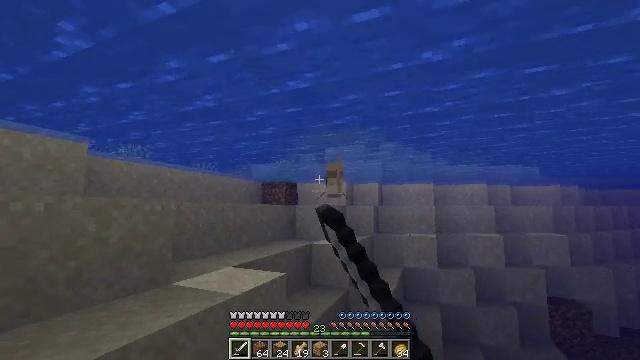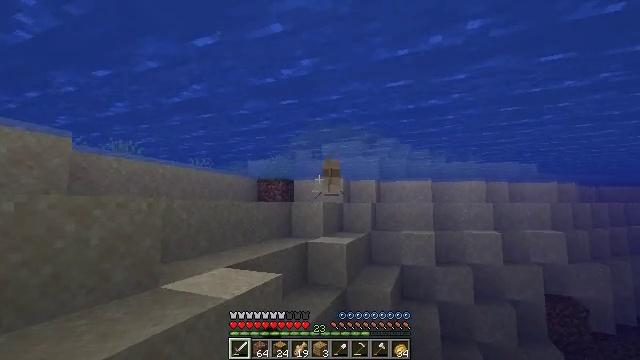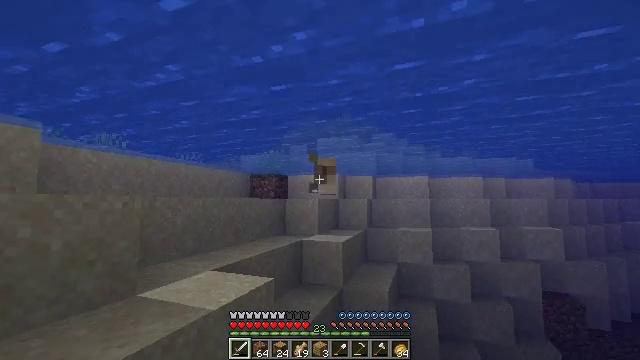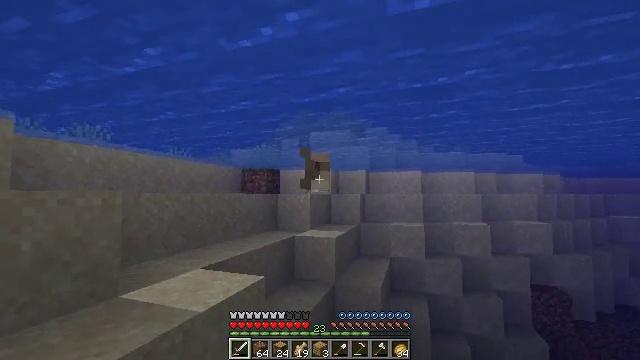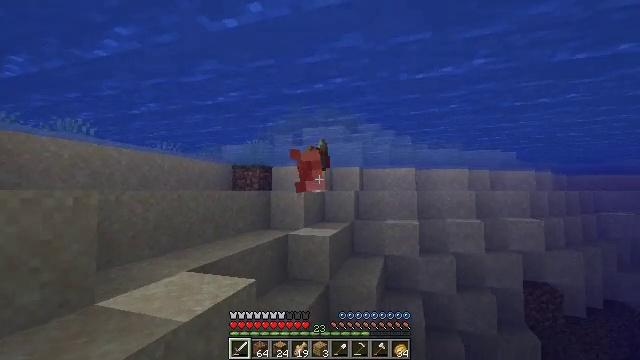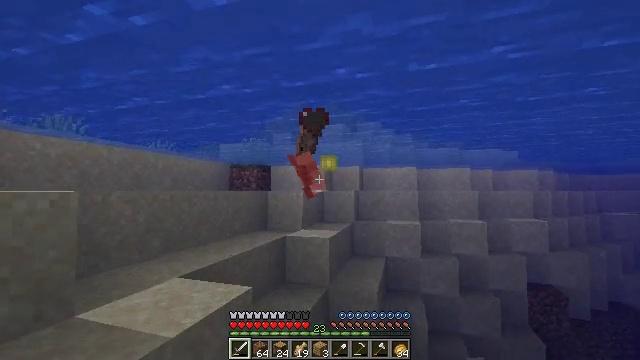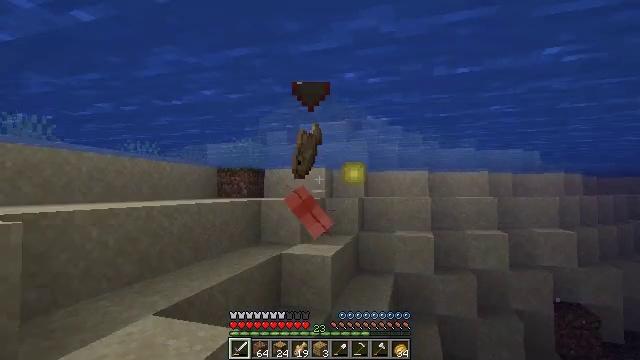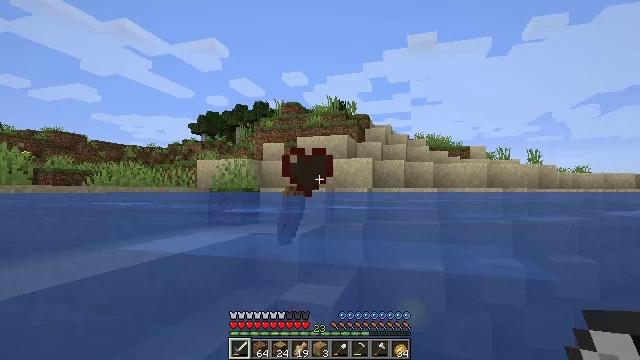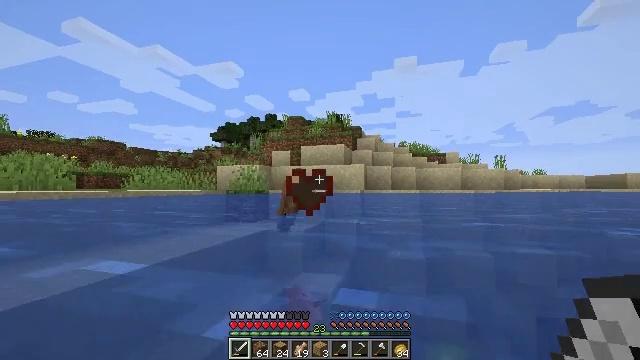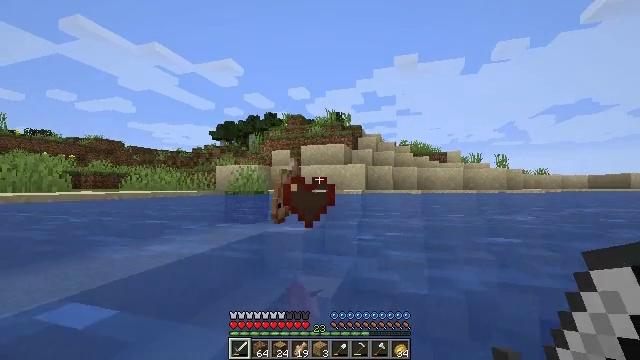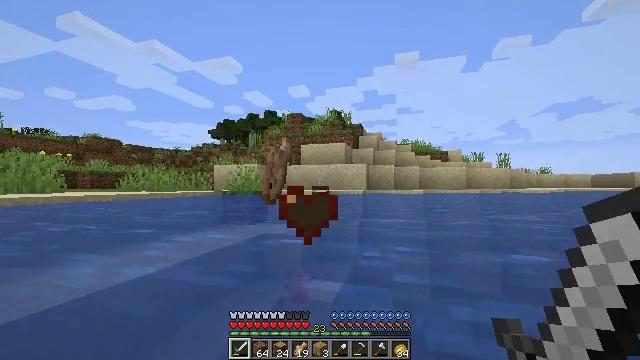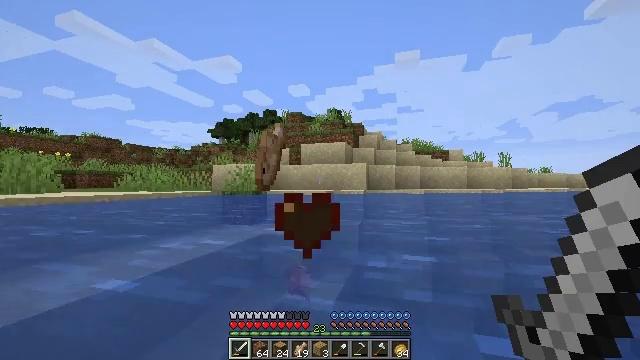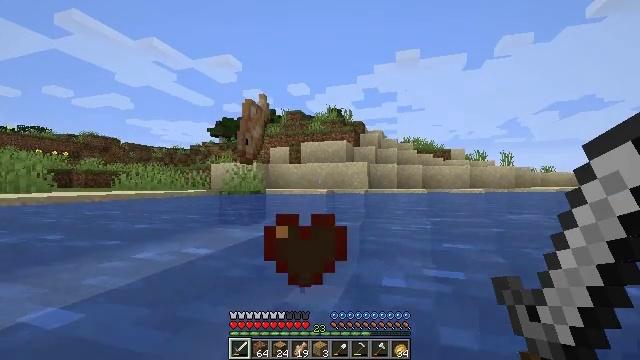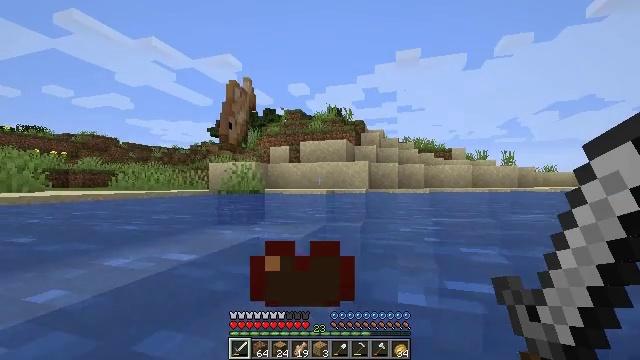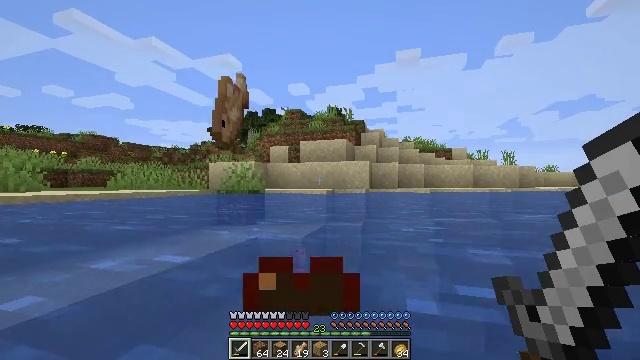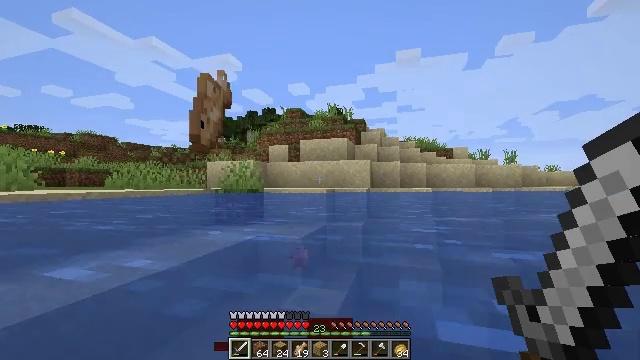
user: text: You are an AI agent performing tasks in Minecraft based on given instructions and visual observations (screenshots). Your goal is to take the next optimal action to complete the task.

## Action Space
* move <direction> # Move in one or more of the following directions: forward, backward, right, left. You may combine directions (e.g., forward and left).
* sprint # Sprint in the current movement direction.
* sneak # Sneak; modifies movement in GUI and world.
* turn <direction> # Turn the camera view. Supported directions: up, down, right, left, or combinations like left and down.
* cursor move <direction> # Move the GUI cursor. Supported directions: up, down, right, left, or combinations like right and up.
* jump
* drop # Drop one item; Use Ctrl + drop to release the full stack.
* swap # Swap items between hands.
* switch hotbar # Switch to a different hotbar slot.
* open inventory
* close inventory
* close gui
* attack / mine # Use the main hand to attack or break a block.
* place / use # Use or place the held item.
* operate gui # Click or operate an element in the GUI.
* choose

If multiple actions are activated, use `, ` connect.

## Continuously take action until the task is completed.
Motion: motion action
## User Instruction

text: Kill the cod.
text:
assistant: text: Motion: move forward, attack / mine
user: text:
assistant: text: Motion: move forward, turn right and down
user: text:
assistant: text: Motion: move forward, turn right and down
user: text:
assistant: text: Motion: move forward, turn right
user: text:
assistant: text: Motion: move forward
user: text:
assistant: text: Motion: move forward
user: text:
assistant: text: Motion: move forward
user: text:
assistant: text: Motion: move forward
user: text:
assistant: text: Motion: move forward
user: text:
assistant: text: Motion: move forward
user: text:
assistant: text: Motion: move forward
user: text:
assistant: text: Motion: move forward
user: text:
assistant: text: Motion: move forward
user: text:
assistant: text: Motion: move forward
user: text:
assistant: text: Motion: move forward
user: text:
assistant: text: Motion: move forward
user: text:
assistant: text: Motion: move forward
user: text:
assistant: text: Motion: move forward
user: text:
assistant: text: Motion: move forward
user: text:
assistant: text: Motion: move forward and move left
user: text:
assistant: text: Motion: move forward and move left
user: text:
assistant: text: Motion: move forward and move left
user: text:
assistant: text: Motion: move forward and move left, turn down
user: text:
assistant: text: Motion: move forward and move left, turn right and down
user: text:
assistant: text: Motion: move forward and move left, turn right and down
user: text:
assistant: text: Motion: move forward and move left, turn right and down
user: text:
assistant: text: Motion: move forward and move left, turn right
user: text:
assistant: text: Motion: move forward and move left, turn right
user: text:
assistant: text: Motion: move forward and move left, turn right
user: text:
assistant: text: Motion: move forward and move left, turn right